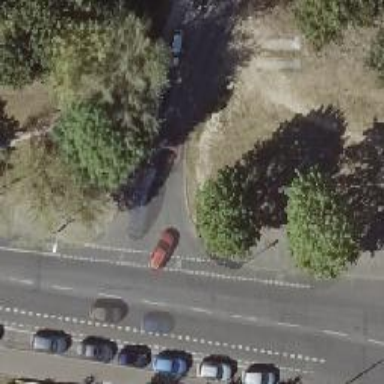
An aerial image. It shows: Road with "give way" sign.